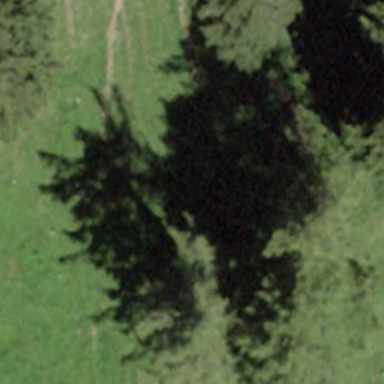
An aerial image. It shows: Forest area.